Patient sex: F
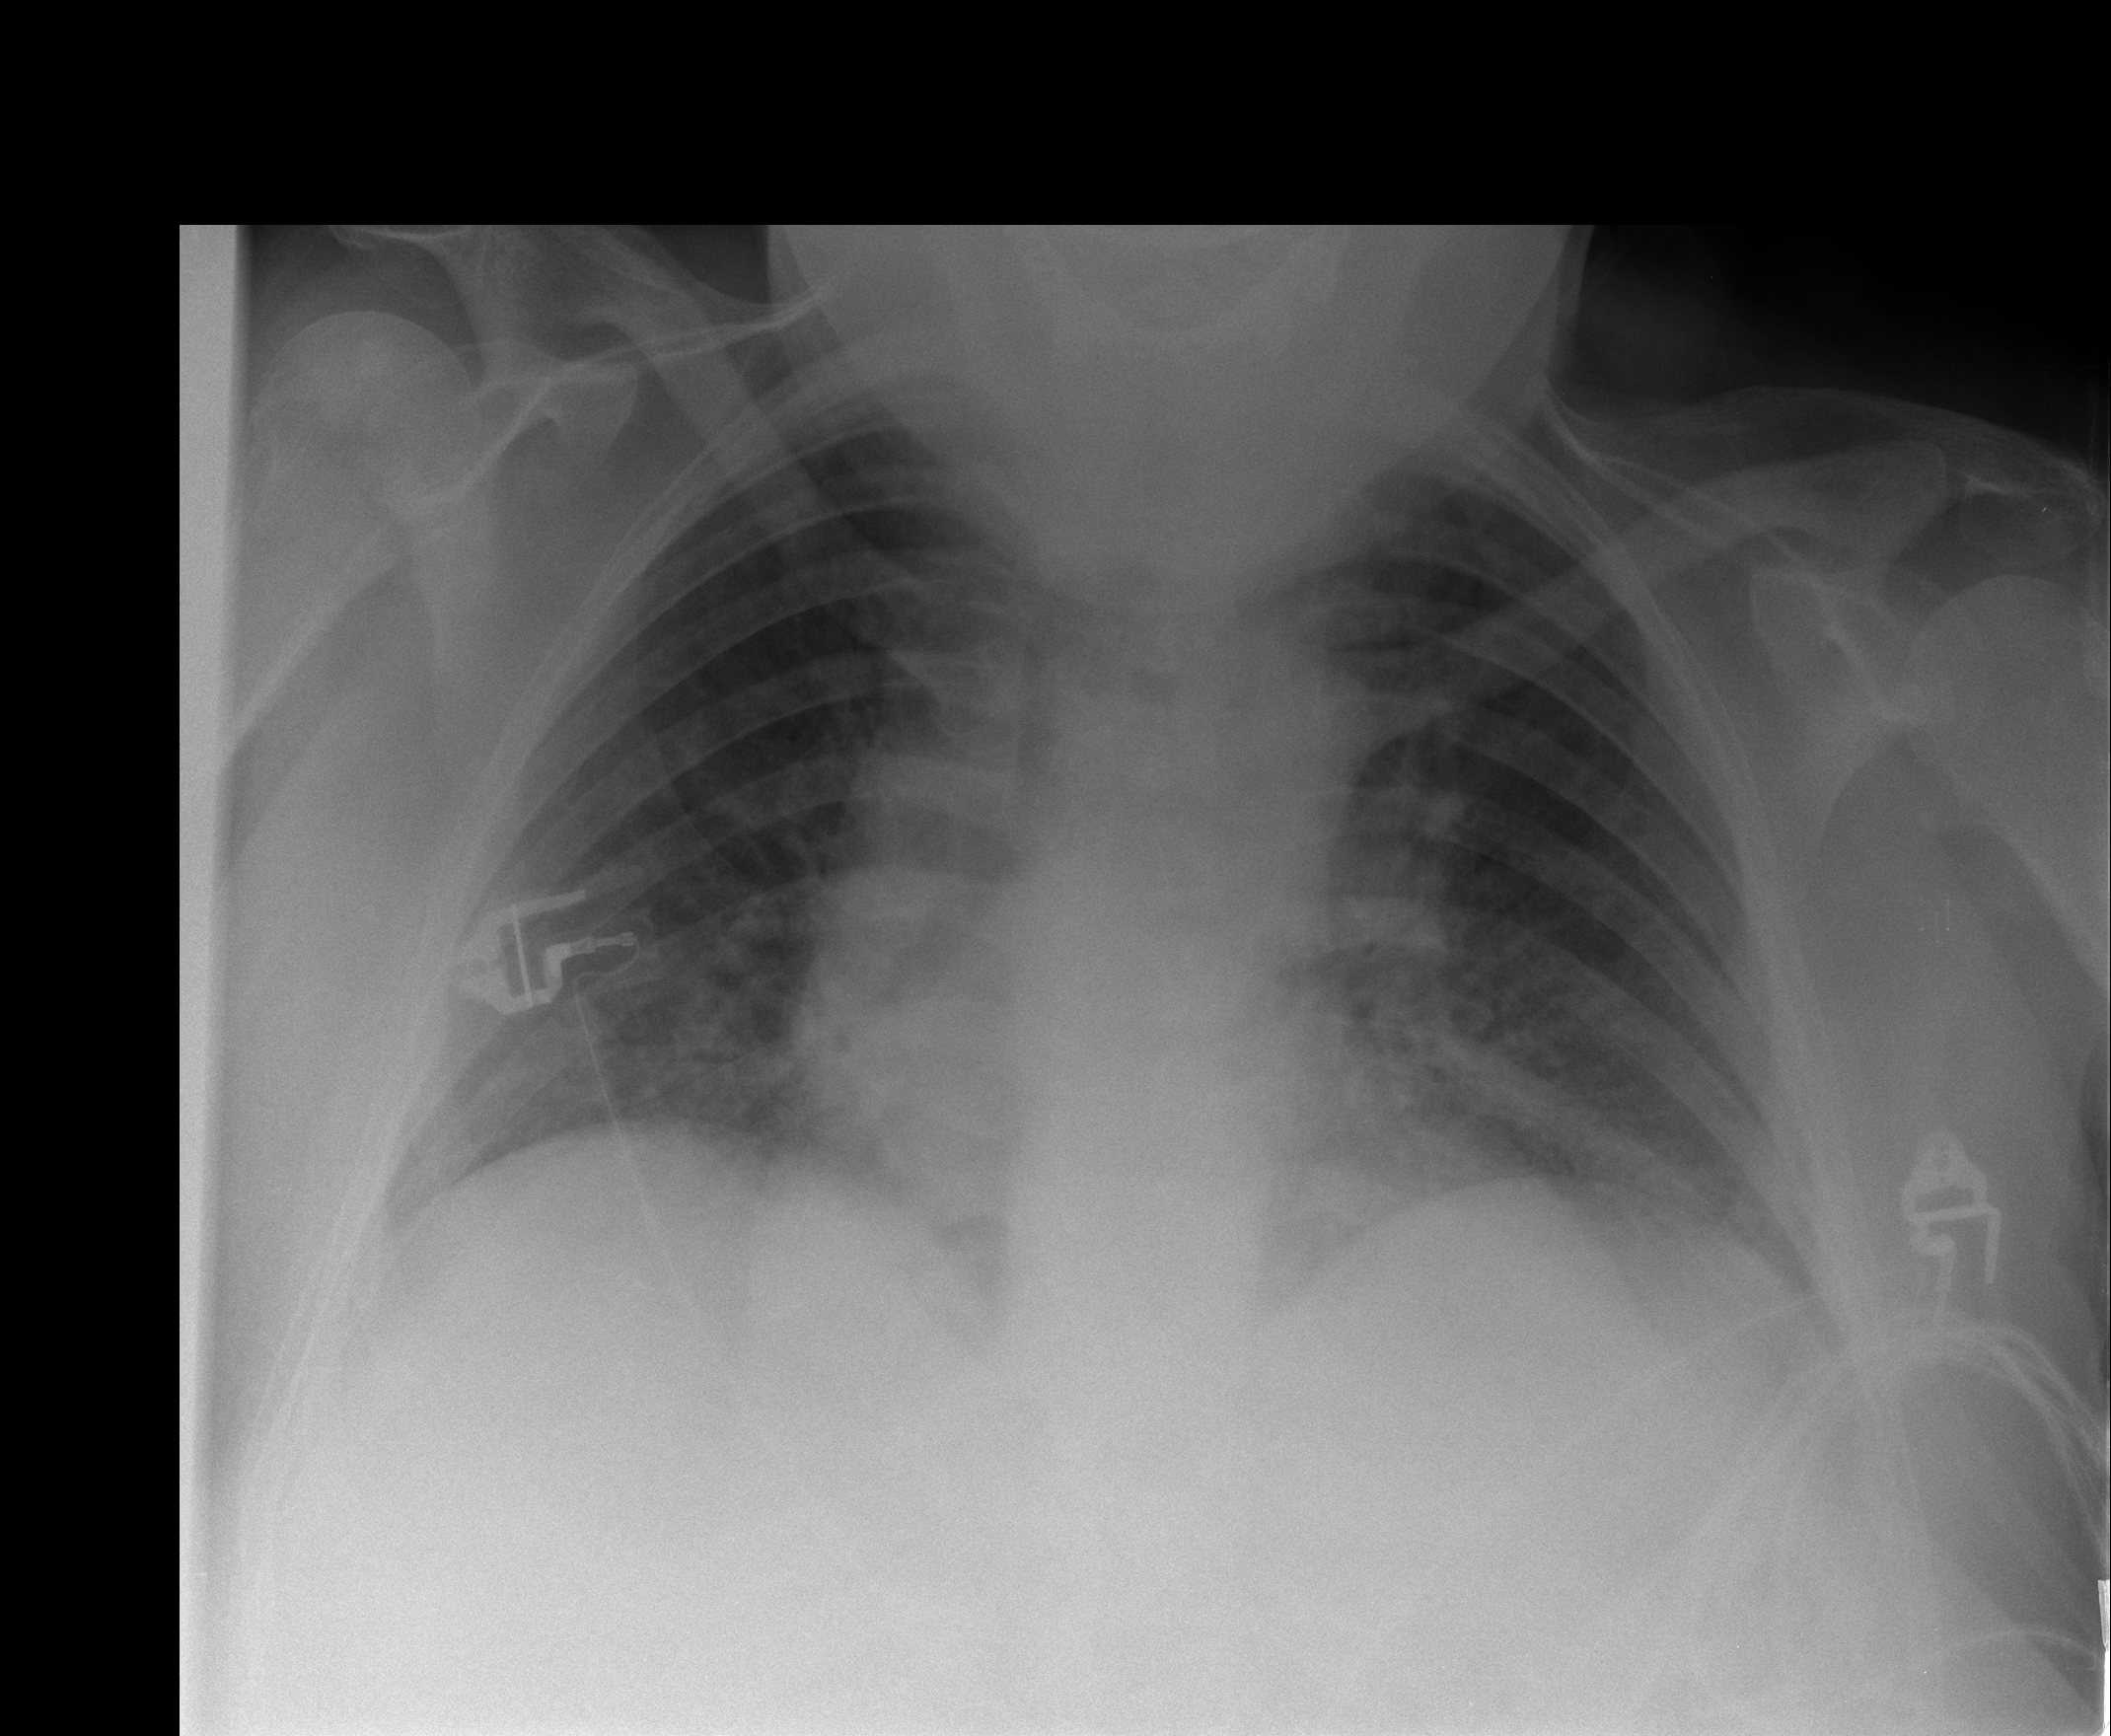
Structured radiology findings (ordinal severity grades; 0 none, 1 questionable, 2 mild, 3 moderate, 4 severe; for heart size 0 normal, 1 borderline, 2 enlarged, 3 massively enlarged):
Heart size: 2
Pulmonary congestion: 1
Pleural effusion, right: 0
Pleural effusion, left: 0
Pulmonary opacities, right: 0
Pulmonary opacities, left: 1
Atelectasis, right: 2
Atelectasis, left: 2